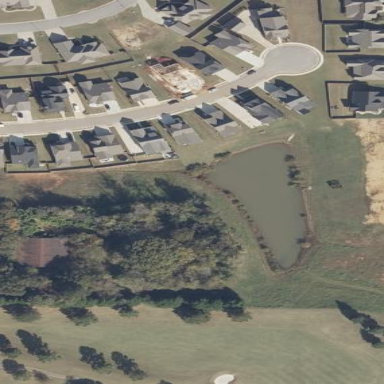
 creating natural and serene environment."